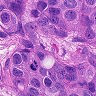
Metastatic tissue present: yes